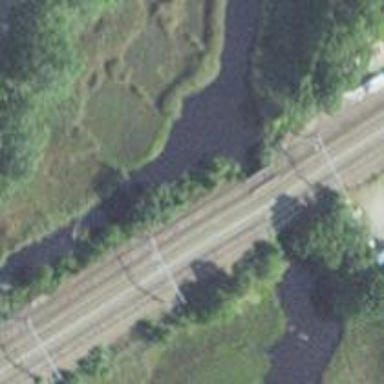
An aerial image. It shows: Railway bridge with electrified contact lines. This bridge is part of railway siding.